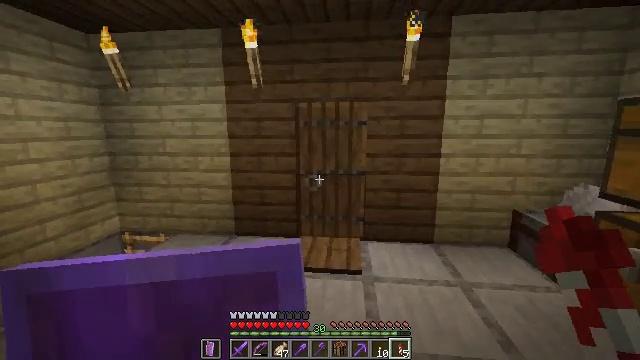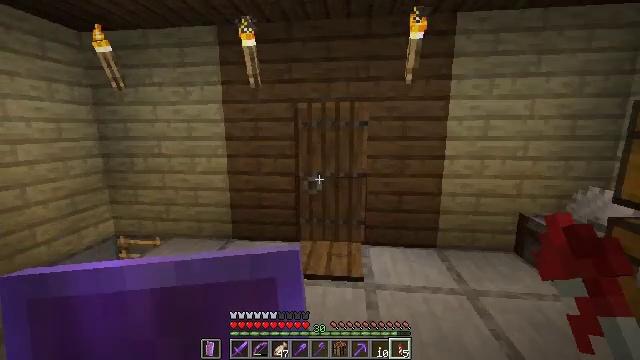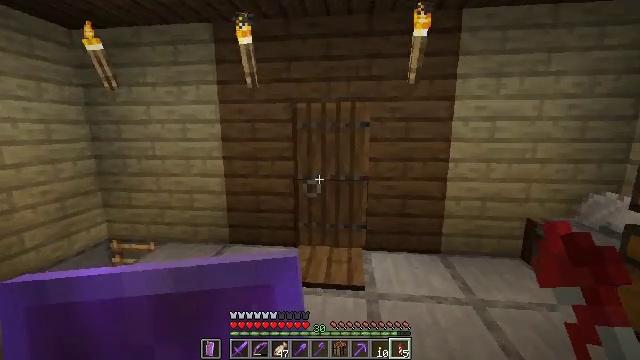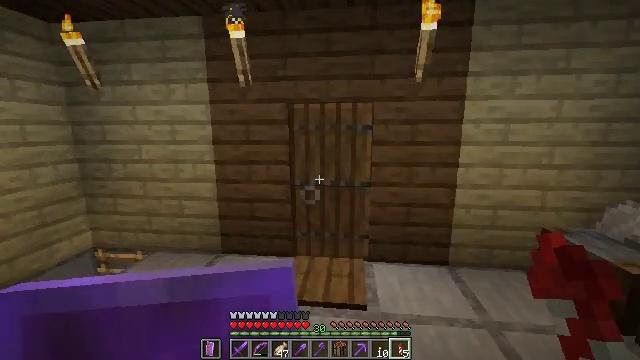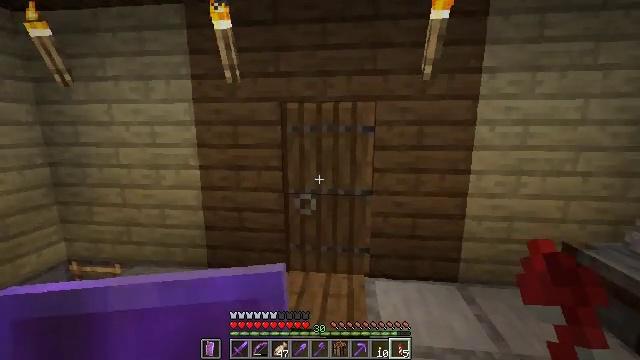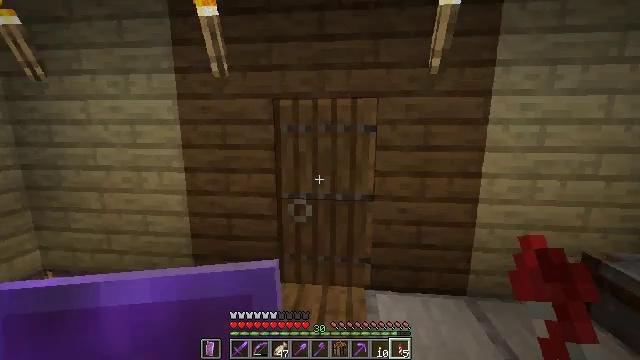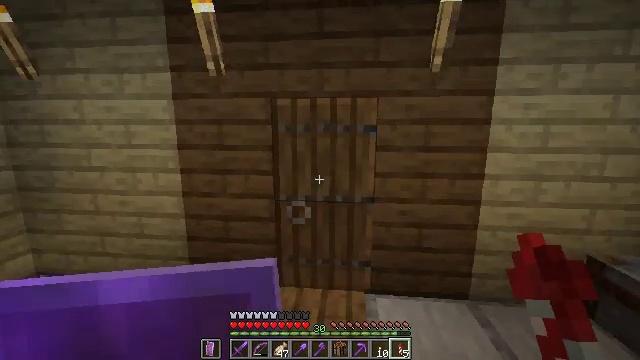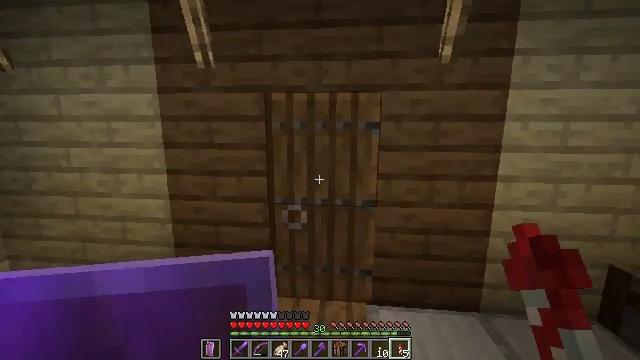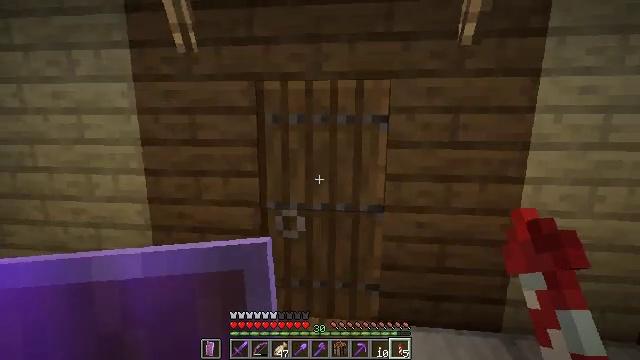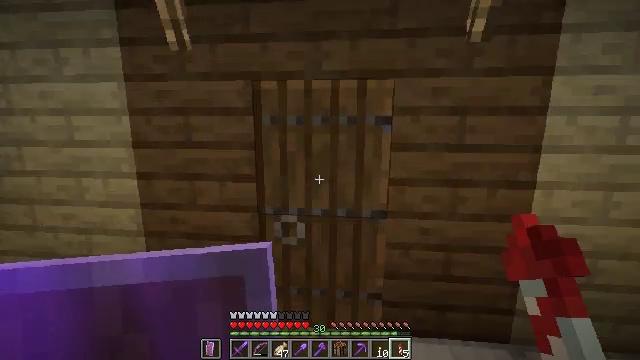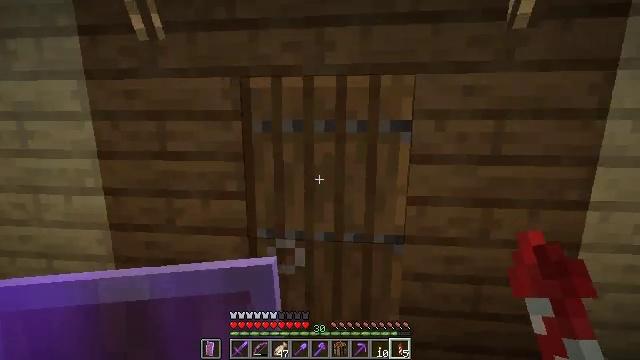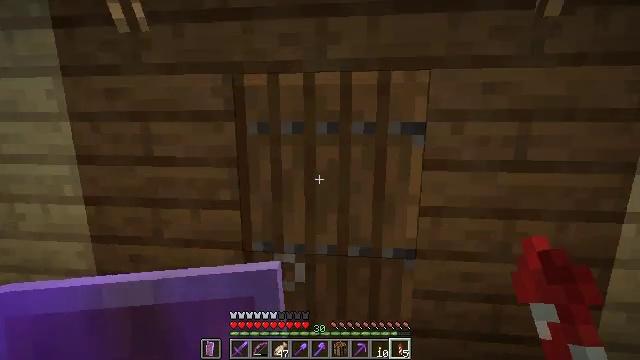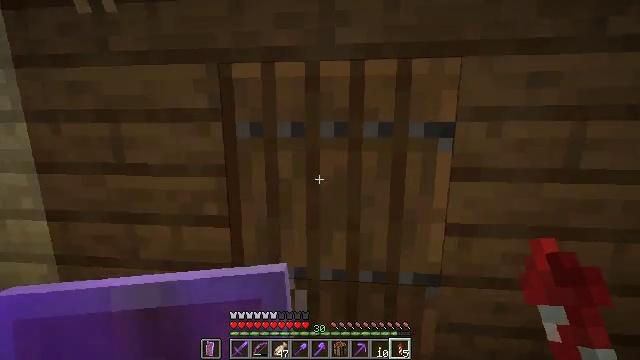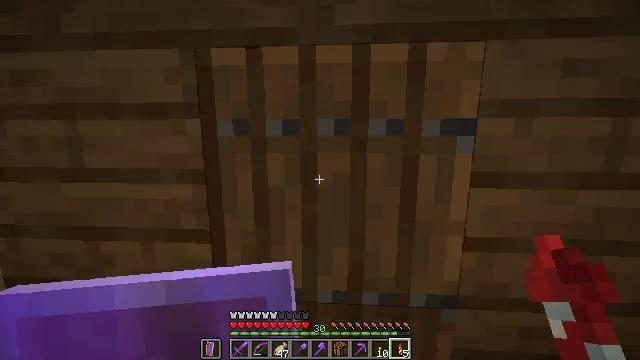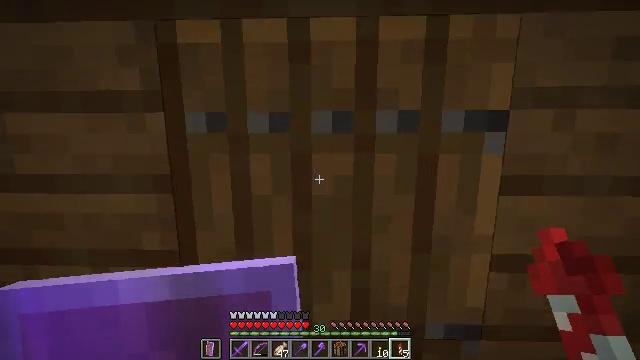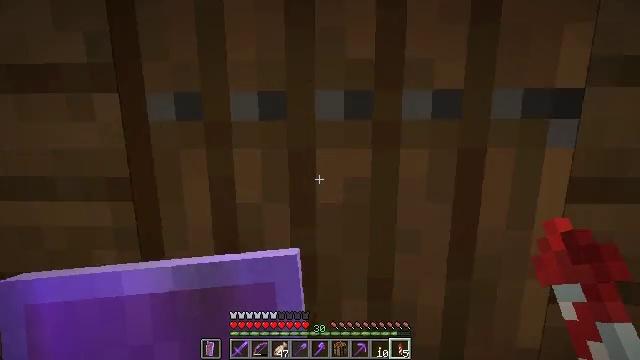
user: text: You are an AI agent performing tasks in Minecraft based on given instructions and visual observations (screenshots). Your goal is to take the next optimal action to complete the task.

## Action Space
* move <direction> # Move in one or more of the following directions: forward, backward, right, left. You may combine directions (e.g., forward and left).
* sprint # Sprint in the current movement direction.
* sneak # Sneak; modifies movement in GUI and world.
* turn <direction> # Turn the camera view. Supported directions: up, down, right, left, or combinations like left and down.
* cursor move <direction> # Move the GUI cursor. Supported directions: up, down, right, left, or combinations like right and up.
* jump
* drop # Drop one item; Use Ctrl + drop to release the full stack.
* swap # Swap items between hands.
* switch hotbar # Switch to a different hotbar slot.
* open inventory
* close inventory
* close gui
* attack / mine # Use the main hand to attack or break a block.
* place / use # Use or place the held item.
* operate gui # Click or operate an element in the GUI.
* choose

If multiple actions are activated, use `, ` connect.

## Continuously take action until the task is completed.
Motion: motion action
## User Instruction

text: Break the sticky piston to collect it.
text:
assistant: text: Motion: move forward
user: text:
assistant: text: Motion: move forward
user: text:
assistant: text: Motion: move forward
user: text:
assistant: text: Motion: move forward
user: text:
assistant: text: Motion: move forward
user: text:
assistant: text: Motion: move forward
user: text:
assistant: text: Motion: move forward
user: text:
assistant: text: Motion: move forward
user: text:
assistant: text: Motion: move forward
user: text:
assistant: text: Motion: move forward
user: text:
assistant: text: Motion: move forward
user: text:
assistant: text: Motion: move forward
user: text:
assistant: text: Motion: move forward, turn right
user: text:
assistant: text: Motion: move forward, turn right
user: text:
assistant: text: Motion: move forward
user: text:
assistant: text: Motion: move forward
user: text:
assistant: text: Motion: move forward
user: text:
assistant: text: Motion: move forward
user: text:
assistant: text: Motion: move forward
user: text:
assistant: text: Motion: no_op
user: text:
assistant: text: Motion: no_op
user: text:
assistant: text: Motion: no_op
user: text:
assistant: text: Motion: no_op
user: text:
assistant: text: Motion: no_op
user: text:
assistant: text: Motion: no_op
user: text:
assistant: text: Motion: no_op
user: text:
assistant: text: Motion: turn left and down
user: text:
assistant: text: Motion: turn left and down
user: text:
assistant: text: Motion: turn left
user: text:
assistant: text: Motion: turn left